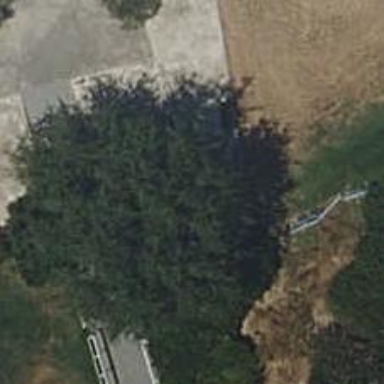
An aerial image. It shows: Bench for seating.